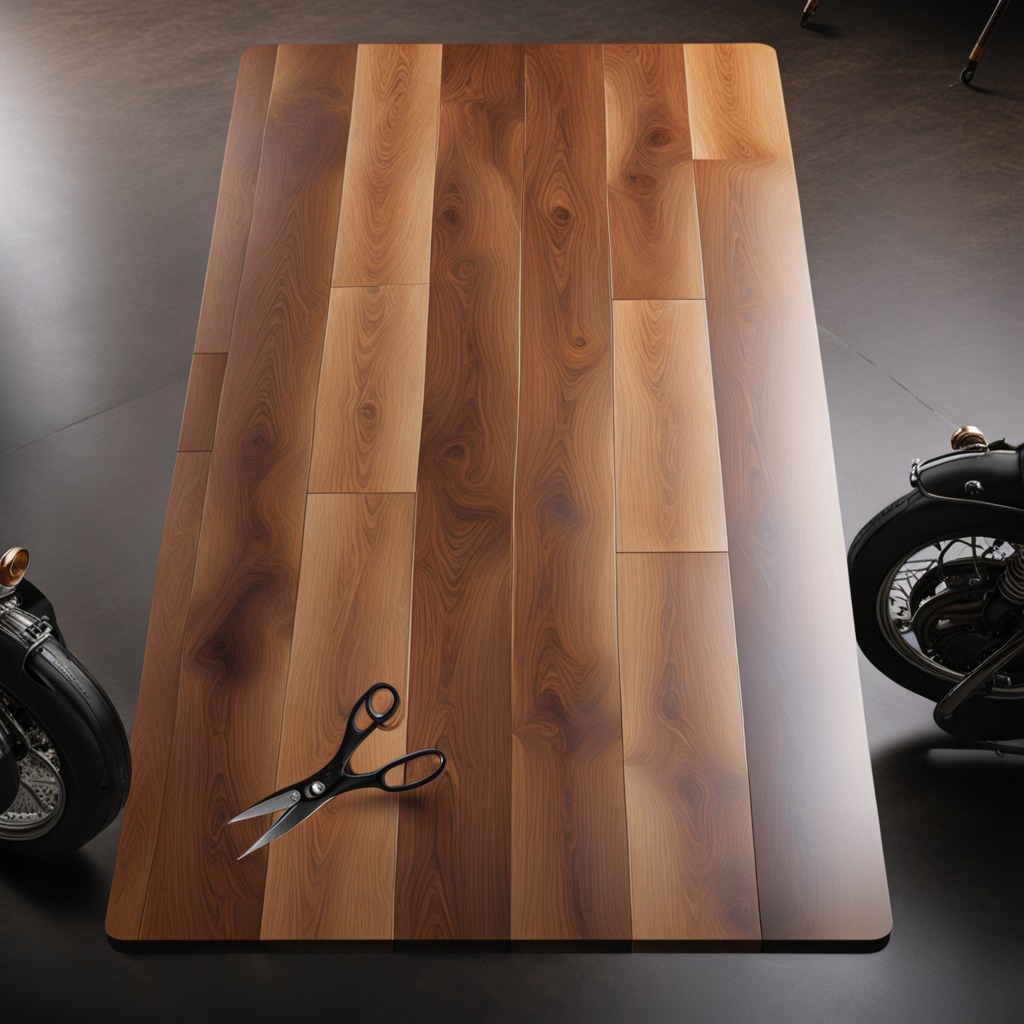
A scissor lies on an oil-spilled wooden table in a vintage motorcycle garage.